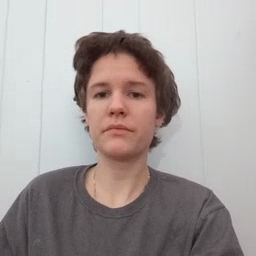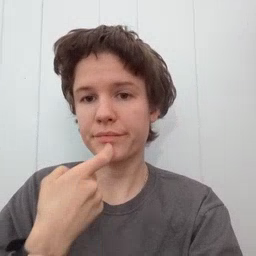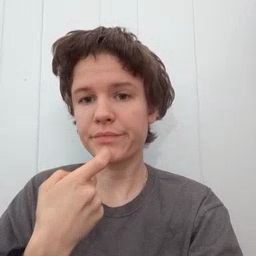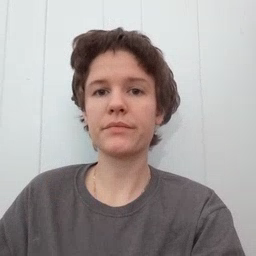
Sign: glasswindow